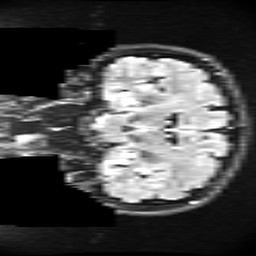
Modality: FLAIR
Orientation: coronal
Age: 23
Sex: female
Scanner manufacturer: ge
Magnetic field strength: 3 T
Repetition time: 11 s
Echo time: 0.1497 s